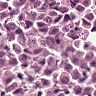
Metastatic tissue present: yes